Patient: sex F, age 36
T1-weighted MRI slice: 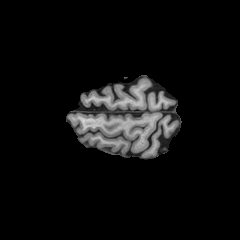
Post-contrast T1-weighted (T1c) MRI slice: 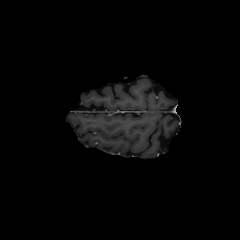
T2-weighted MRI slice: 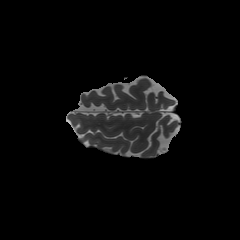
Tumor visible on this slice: no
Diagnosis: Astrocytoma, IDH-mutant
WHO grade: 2